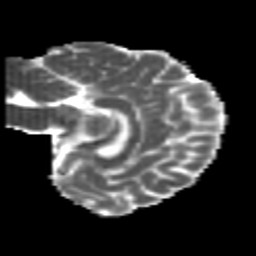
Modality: MD
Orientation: sagittal
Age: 20
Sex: female
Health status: healthy
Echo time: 0.074 s